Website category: auto
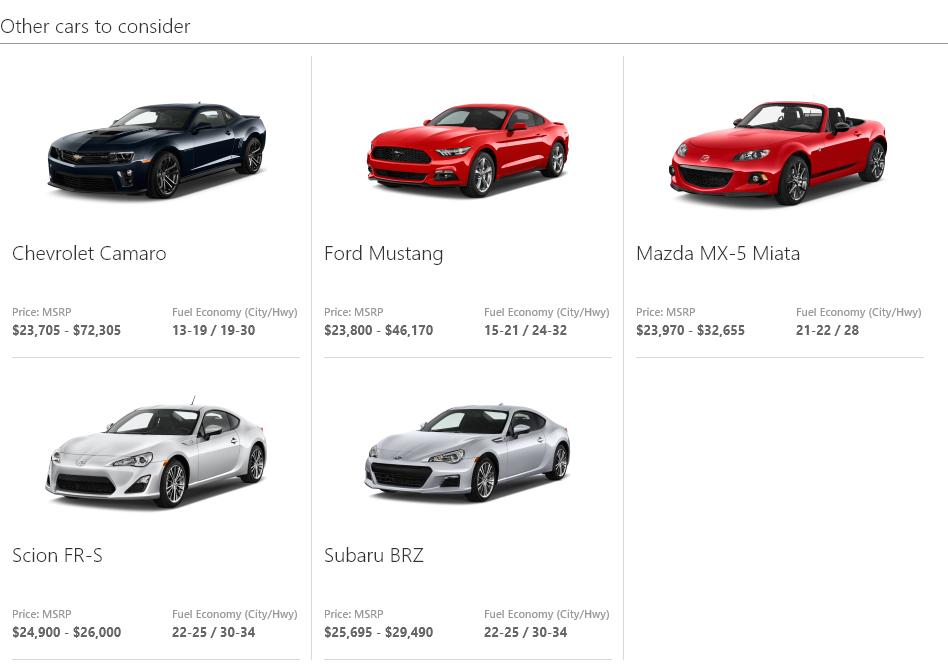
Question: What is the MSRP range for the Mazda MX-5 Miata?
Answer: $23,970 - $32,655

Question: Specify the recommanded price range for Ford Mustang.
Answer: $23,800 - $46,170

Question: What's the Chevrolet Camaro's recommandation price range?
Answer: $23,705 - $72,305

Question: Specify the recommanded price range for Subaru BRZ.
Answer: $25,695 - $29,490

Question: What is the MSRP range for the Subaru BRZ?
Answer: $25,695 - $29,490

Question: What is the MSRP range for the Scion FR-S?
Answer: $24,900 - $26,000

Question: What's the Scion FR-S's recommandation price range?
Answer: $24,900 - $26,000

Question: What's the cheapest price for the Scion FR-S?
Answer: $24,900

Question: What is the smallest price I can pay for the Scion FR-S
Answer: $24,900

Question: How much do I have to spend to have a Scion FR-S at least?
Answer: $24,900

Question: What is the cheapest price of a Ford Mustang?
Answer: $23,800

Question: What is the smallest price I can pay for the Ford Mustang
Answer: $23,800

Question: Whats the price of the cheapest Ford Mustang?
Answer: $23,800

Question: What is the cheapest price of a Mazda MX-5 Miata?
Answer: $23,970

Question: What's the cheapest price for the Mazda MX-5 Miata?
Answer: $23,970

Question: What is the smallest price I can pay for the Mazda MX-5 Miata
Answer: $23,970

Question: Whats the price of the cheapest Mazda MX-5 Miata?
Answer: $23,970

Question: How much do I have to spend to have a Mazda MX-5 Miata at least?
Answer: $23,970

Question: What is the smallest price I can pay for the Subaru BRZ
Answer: $25,695

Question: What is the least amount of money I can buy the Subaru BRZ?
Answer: $25,695

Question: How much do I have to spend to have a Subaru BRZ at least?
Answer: $25,695

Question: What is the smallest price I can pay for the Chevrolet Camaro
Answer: $23,705

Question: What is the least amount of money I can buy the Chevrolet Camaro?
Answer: $23,705

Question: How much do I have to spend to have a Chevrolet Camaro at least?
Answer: $23,705

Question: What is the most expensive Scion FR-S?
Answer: $26,000

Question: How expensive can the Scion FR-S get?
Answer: $26,000

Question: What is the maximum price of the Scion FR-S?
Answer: $26,000

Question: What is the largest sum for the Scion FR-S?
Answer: $26,000

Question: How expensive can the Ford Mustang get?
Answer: $46,170

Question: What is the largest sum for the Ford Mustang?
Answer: $46,170

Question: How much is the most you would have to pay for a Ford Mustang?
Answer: $46,170

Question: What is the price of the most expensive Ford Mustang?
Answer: $46,170

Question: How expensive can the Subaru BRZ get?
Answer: $29,490

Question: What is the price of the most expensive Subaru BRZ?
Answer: $29,490

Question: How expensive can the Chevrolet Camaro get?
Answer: $72,305

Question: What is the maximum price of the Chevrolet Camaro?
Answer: $72,305

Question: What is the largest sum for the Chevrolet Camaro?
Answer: $72,305

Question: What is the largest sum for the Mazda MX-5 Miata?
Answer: $32,655

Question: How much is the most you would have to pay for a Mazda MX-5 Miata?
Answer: $32,655

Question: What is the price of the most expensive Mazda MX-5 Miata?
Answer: $32,655

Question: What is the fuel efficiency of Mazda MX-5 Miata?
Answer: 21-22 / 28

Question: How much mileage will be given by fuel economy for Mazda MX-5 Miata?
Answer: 21-22 / 28

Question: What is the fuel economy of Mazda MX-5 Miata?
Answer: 21-22 / 28

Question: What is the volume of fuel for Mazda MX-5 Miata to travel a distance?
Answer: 21-22 / 28

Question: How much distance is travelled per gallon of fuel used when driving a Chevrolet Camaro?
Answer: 13-19 / 19-30

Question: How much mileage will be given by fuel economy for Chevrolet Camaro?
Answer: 13-19 / 19-30

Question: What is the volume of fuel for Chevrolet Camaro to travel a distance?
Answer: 13-19 / 19-30

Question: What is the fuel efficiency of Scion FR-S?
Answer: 22-25 / 30-34

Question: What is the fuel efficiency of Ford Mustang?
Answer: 15-21 / 24-32

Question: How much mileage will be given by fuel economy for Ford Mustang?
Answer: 15-21 / 24-32

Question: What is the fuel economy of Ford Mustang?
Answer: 15-21 / 24-32

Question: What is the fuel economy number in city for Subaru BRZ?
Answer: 22-25

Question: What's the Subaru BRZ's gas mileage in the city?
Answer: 22-25

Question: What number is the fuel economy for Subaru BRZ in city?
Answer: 22-25

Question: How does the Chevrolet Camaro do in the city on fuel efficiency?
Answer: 13-19

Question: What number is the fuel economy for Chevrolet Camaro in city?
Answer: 13-19

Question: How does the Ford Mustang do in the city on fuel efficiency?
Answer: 15-21

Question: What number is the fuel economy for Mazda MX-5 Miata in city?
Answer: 21-22

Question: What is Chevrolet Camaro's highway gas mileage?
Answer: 19-30

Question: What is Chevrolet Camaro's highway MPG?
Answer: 19-30

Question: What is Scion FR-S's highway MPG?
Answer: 30-34

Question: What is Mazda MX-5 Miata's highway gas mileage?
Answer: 28

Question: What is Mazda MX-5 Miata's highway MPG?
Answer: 28

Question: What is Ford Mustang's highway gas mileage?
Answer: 24-32